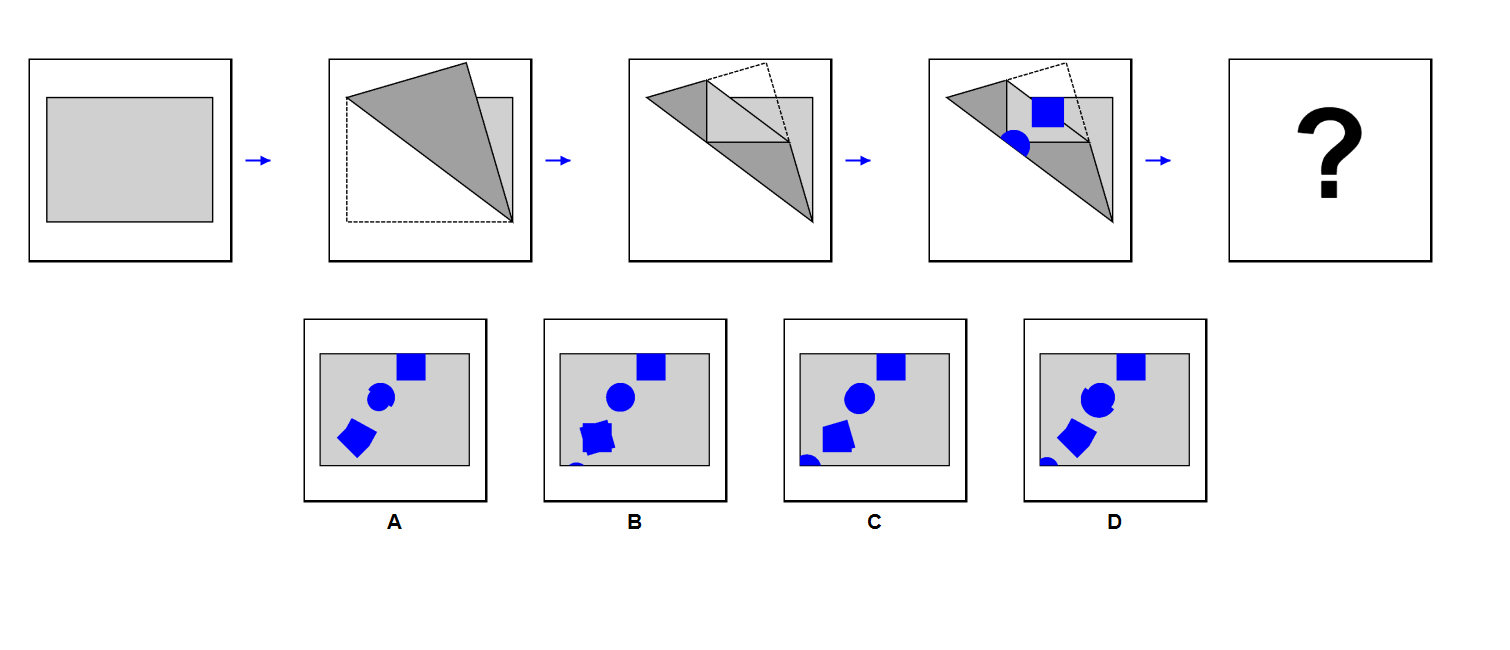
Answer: C